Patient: sex M, age 79
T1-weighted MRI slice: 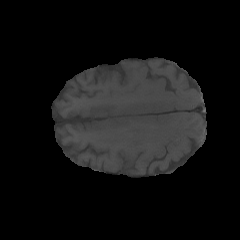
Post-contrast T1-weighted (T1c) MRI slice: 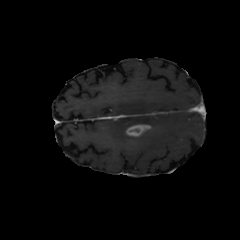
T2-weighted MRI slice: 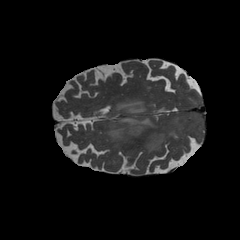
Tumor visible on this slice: yes
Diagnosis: Glioblastoma, IDH-wildtype
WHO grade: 4